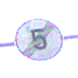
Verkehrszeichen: EndeGeschwindigkeit5
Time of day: SunriseSunset
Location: Outdoor (Urban)
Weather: PartlyCloudy
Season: NotSpecified
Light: Natural